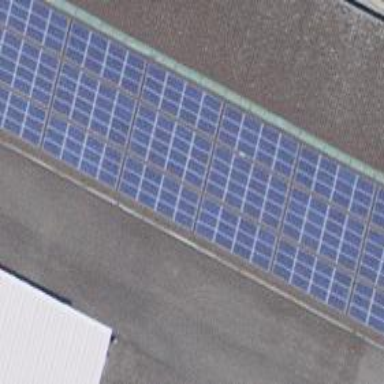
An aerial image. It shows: Solar power generator with photovoltaic panels.